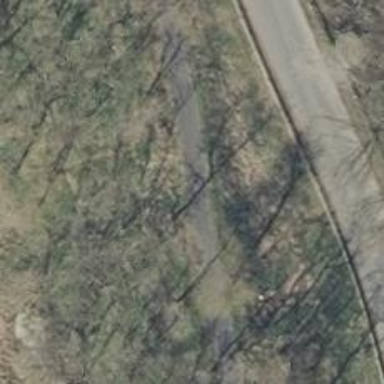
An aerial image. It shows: Asphalt track road running parallel to abandoned railway.